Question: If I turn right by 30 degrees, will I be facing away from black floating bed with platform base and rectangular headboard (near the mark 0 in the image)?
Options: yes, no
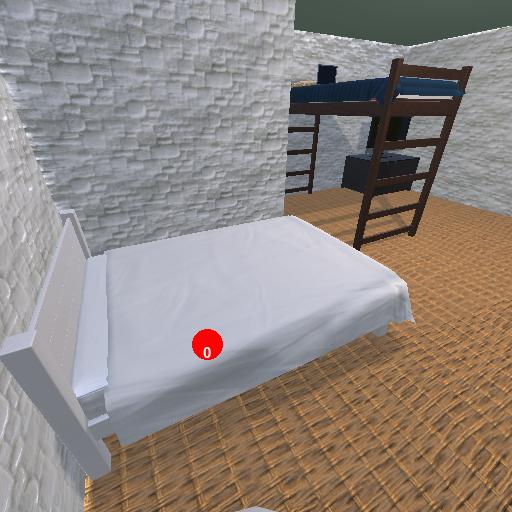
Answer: yes